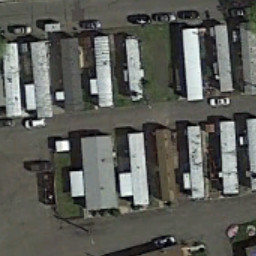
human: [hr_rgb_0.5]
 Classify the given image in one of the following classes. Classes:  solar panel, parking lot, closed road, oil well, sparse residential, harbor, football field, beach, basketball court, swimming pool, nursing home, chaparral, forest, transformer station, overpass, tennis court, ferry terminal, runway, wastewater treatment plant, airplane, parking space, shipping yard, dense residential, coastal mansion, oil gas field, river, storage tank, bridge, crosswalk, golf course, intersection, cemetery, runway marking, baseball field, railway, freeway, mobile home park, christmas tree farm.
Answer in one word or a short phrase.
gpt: mobile home park